Interaction volume radius: 5 \u00c5
Interaction volume height: 20 \u00c5
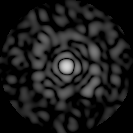
Disorder parameter: 0.8575